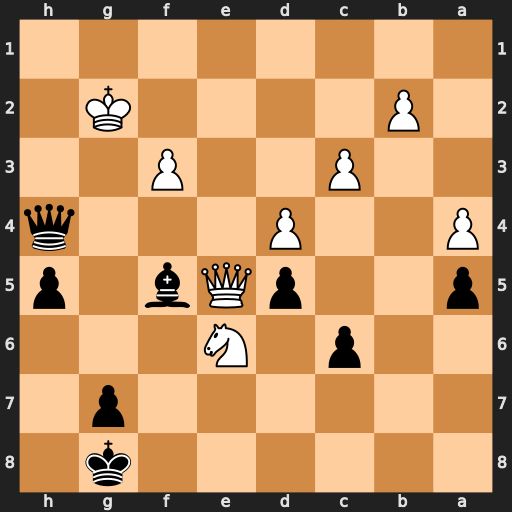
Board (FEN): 6k1/6p1/2p1N3/p2pQb1p/P2P3q/2P2P2/1P4K1/8
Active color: b
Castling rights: -
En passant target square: -
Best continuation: Qh3+ Kf2 Bxe6